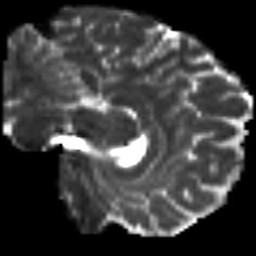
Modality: T2w
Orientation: sagittal
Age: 48
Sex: male
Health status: ill
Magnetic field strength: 3 T
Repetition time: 8.4 s
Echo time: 0.0926 s